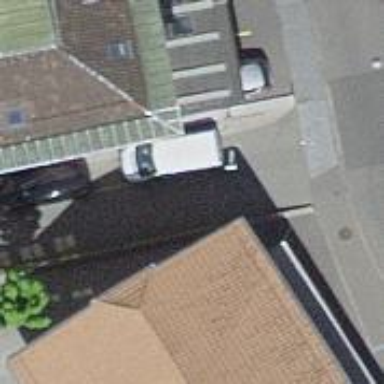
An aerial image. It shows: Surveillance zone centered around building.